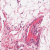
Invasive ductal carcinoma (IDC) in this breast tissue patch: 0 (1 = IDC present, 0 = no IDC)